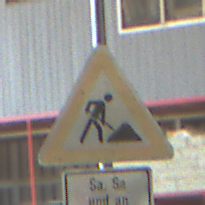
Verkehrszeichen: Arbeitsstelle
Zusatzzeichen unten: ZeitangabenMitBeschraenkungAufWochentage9
Umgebung: Indoor, Urban
Tageszeit: Midday
Wetter: NotSpecified
Licht: Natural
Jahreszeit: NotSpecified
Kontrast: MediumContrast